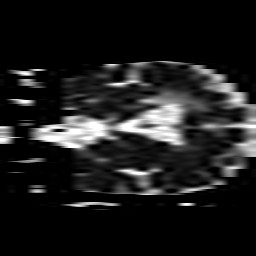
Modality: ADC
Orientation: coronal
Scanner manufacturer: philips
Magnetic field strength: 1.5 T
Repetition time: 2.887 s
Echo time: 0.06175 s